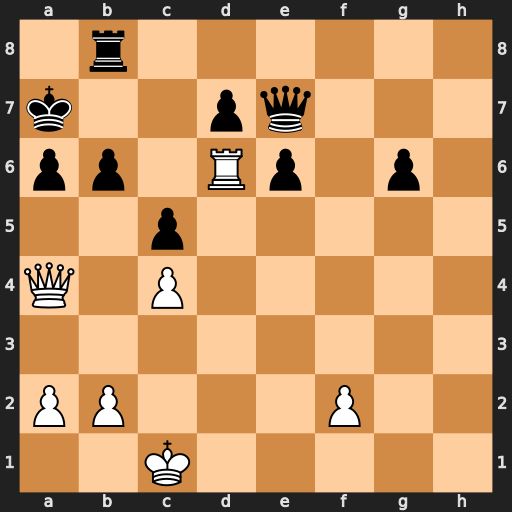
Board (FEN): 1r6/k2pq3/pp1Rp1p1/2p5/Q1P5/8/PP3P2/2K5
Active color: w
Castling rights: -
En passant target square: -
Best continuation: Rxd7+ Rb7 Rxe7